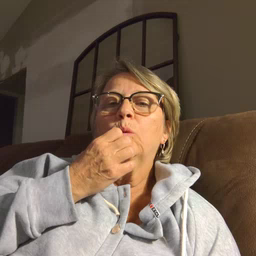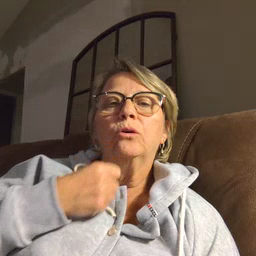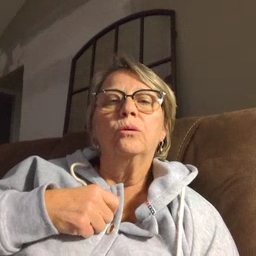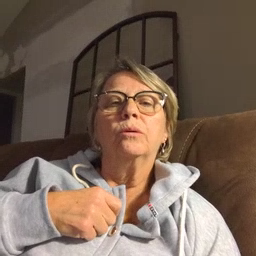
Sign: underwear